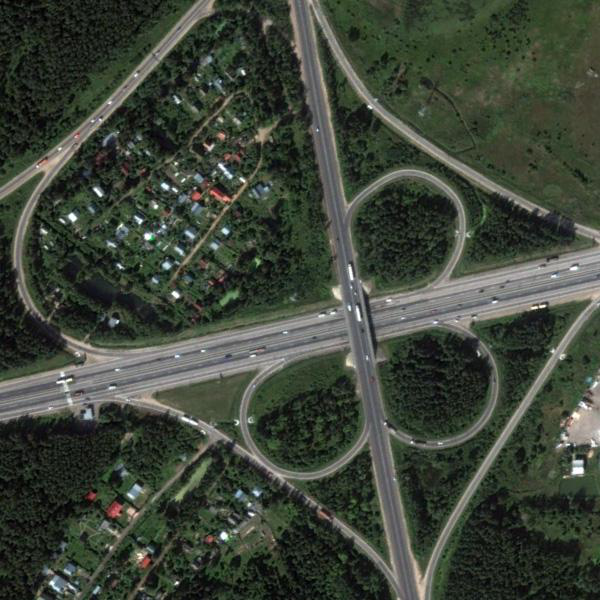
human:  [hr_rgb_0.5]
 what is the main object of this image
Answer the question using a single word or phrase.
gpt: viaduct